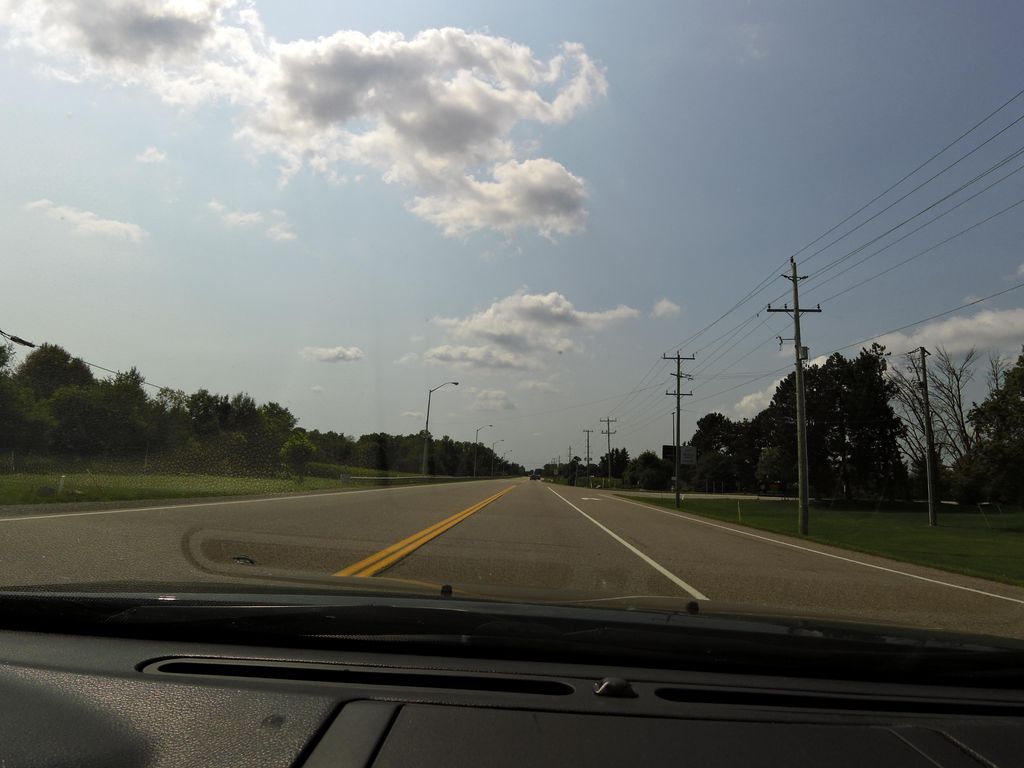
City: hamilton